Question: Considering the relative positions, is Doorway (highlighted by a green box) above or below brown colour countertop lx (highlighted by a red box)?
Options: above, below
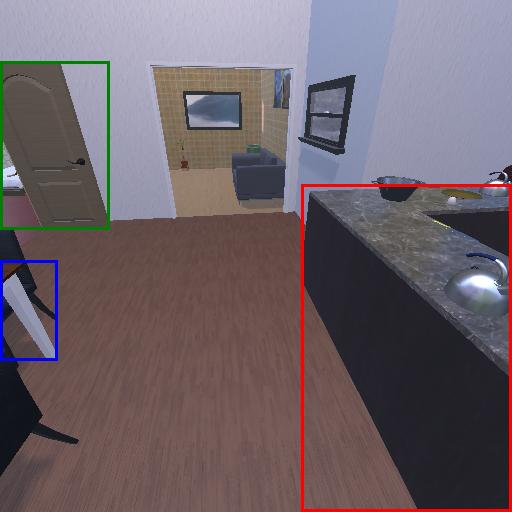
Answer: above